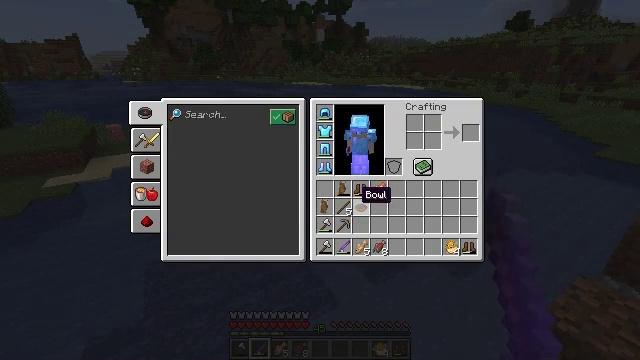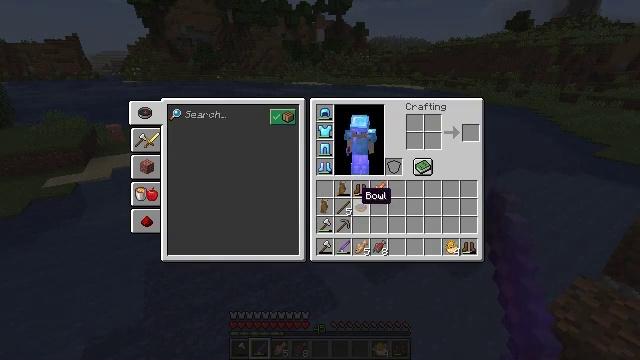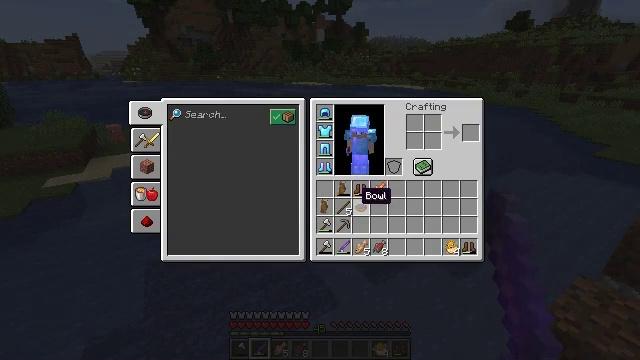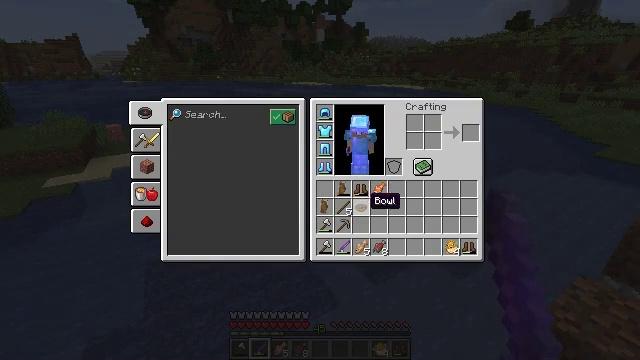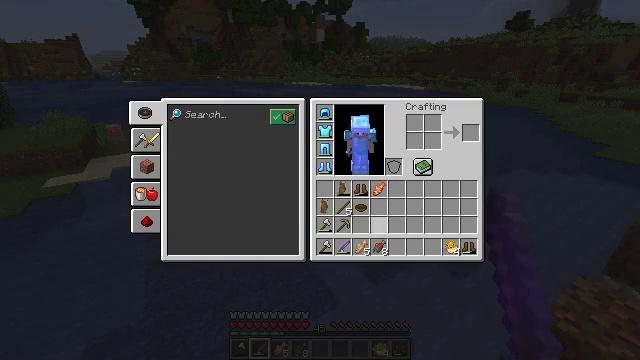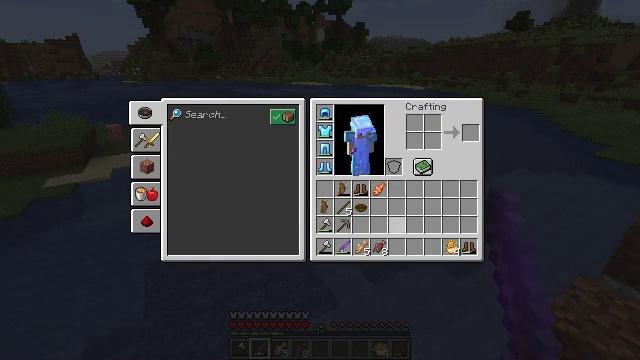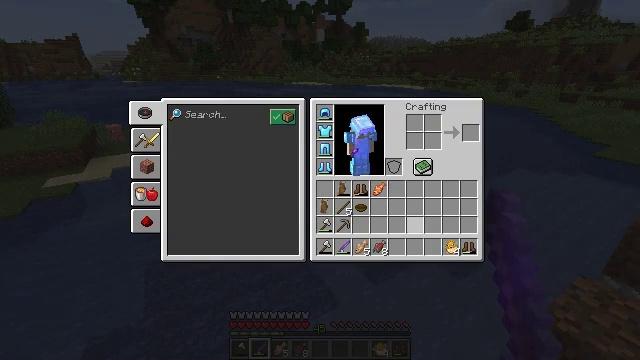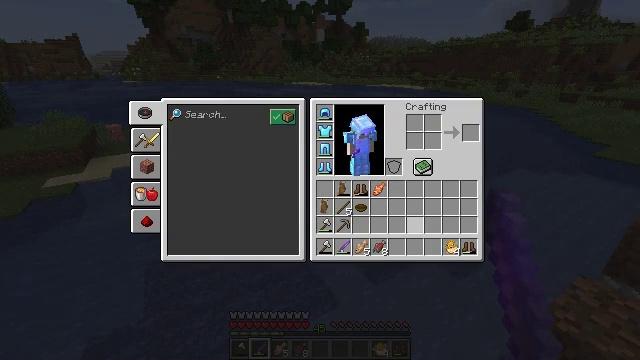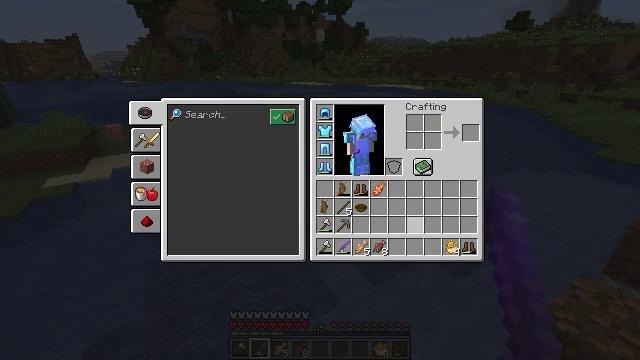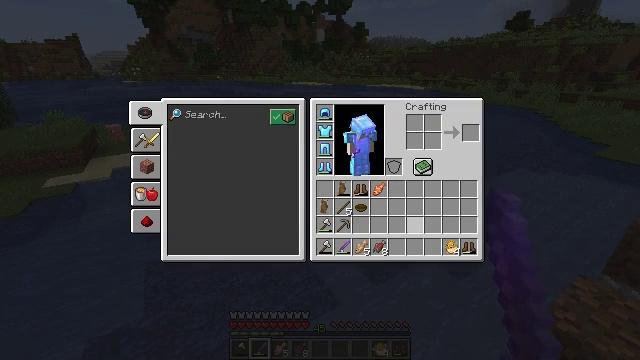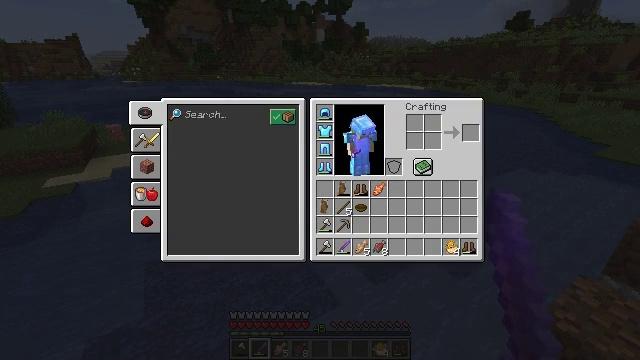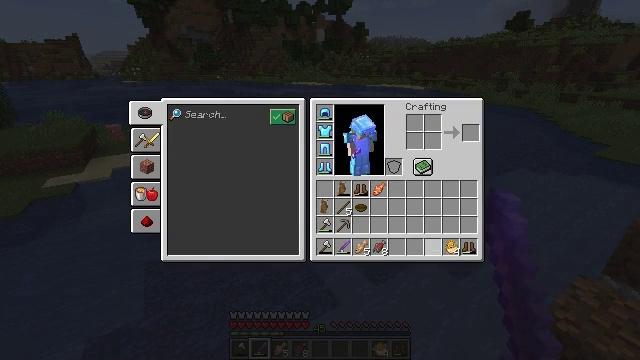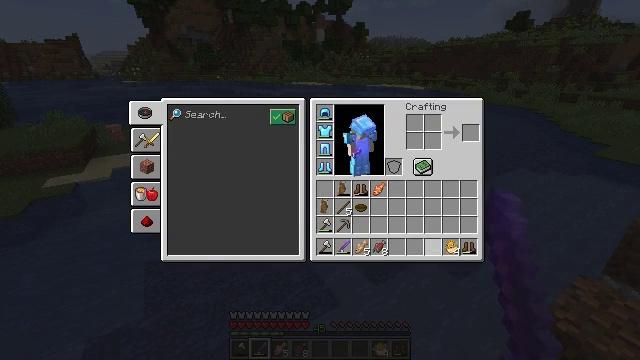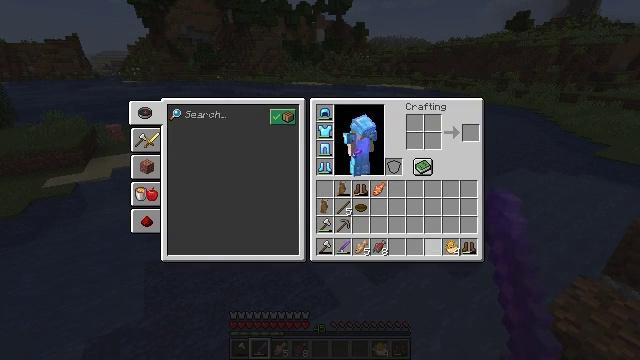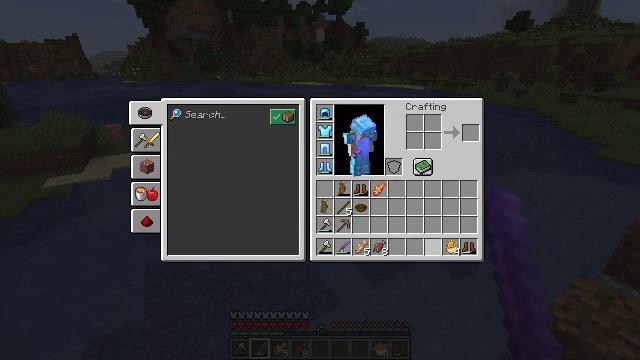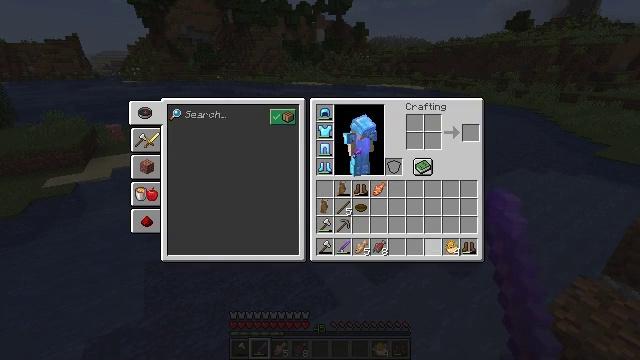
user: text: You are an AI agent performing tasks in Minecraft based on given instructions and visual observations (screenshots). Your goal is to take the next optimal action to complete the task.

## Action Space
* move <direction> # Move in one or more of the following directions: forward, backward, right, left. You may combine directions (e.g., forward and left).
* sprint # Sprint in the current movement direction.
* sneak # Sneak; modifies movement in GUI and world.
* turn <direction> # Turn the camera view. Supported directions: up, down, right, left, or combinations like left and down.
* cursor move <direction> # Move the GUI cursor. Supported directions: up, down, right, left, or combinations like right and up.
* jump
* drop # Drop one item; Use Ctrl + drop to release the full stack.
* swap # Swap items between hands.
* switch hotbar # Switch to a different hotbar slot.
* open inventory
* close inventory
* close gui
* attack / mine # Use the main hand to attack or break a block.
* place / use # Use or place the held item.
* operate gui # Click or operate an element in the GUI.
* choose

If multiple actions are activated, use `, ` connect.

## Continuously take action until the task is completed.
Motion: motion action
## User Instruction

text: Remove a pufferfish from the inventory.
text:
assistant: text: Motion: no_op
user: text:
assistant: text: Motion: no_op
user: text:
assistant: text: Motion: cursor move right
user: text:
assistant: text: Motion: cursor move right and down
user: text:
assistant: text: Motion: cursor move right
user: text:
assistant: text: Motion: cursor move right
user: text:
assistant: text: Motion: no_op
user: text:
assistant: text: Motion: no_op
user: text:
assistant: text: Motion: no_op
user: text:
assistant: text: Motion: no_op
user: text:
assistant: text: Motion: no_op
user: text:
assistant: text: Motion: no_op
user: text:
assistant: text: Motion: no_op
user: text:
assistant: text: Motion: no_op
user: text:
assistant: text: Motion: no_op
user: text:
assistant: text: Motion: no_op
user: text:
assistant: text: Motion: no_op
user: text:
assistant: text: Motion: no_op
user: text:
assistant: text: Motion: no_op
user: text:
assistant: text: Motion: no_op
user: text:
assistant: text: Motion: no_op
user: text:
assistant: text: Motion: operate gui
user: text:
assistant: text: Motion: operate gui
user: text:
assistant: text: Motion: operate gui
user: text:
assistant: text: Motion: no_op
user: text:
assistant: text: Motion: no_op
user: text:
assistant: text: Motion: cursor move left
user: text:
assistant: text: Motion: cursor move left
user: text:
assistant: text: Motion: cursor move left
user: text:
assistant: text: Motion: no_op